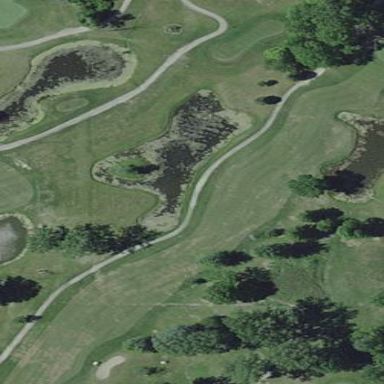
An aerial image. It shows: Grassy area designated as golf fairway.